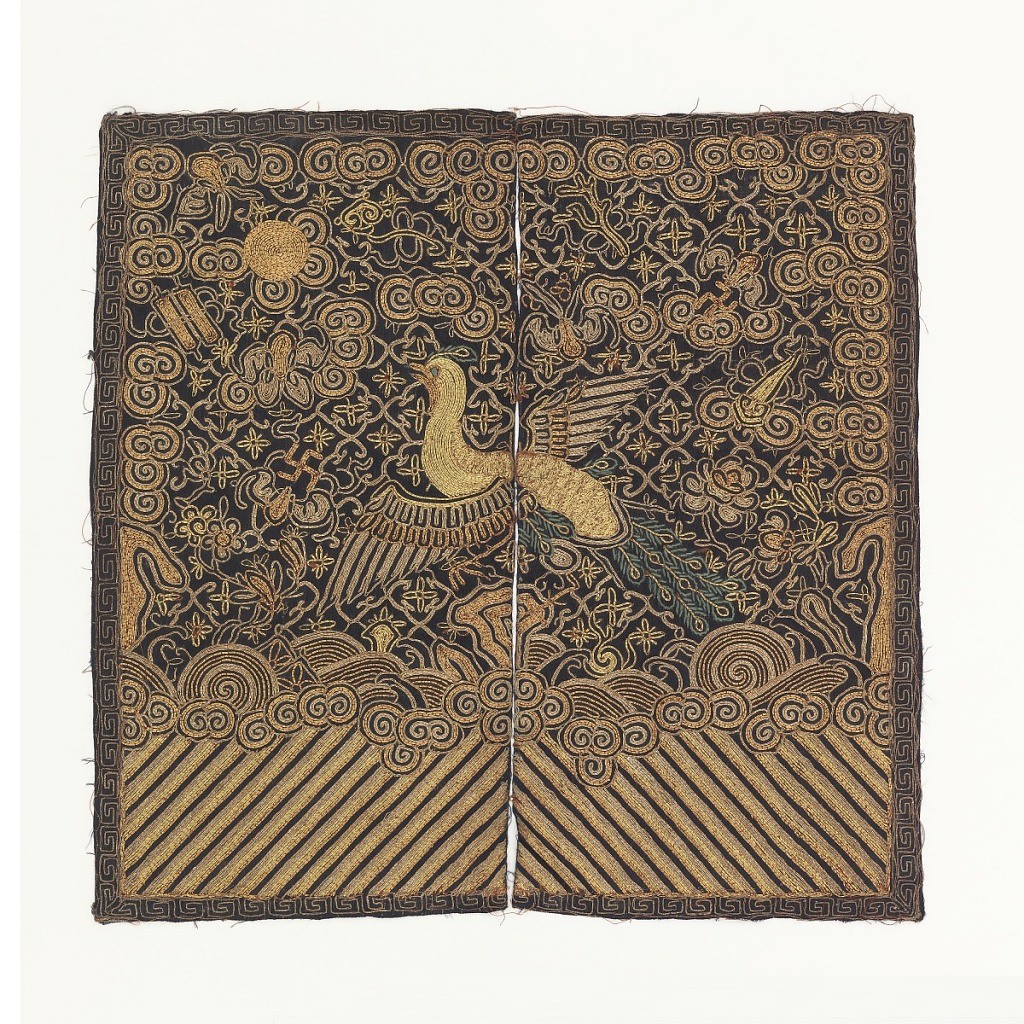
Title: Rank badge
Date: mid- 19th century
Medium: silk and metallic embroidery on silk foundation Technique: embroidered with stem, split, and couching stitches on satin weave
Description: Rank badge for a civil official of the fifth rank. Embroidered silk and metallic yarns showing a silver pheasant facing a sun disk, on a ground of clouds and surrounded by auspicious symbols. Diagonal lines at bottom and meandering key border. Seam down the center.